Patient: sex M, age 81
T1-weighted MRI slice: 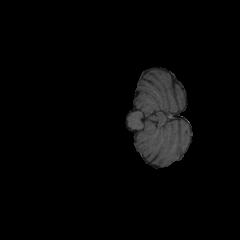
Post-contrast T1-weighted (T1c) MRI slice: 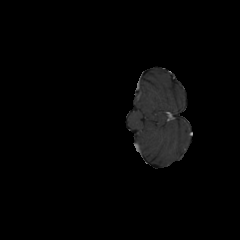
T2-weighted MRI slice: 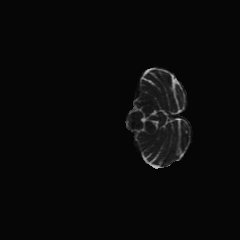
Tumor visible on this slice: no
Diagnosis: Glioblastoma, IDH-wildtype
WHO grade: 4